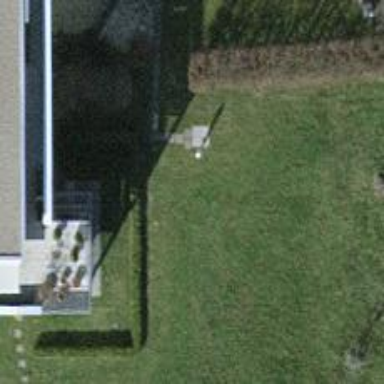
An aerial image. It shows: Hedge barrier.